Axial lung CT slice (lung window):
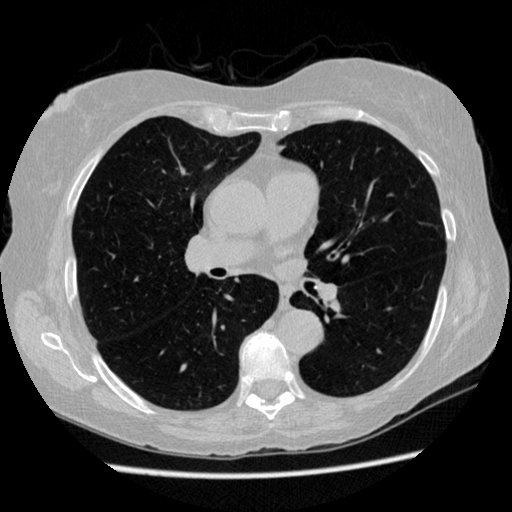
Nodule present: no